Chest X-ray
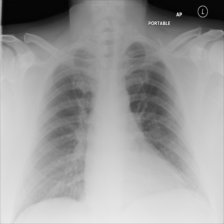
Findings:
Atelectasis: negative
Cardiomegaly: negative
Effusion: negative
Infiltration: negative
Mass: negative
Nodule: negative
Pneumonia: negative
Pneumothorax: negative
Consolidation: negative
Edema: negative
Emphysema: negative
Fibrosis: negative
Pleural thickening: negative
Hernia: negative